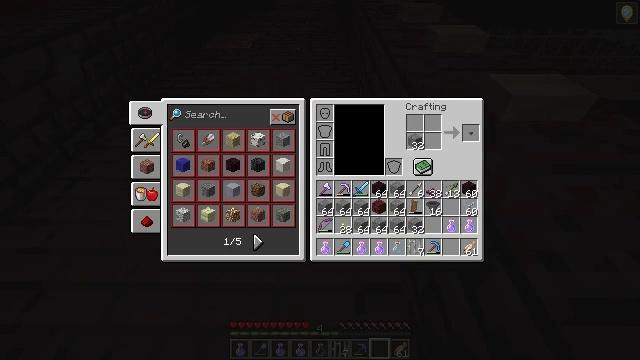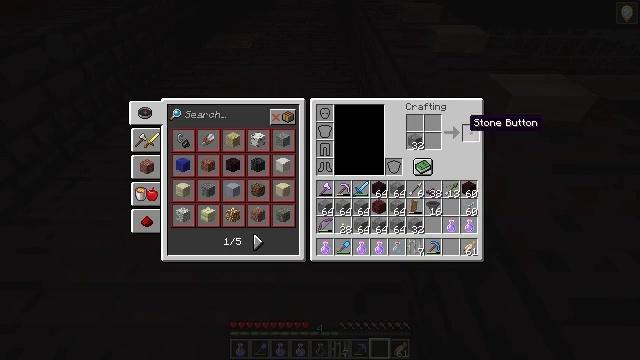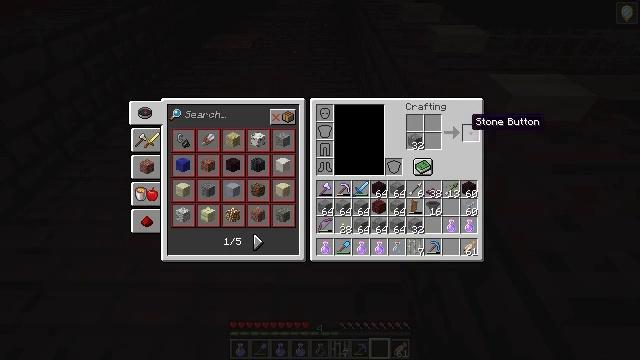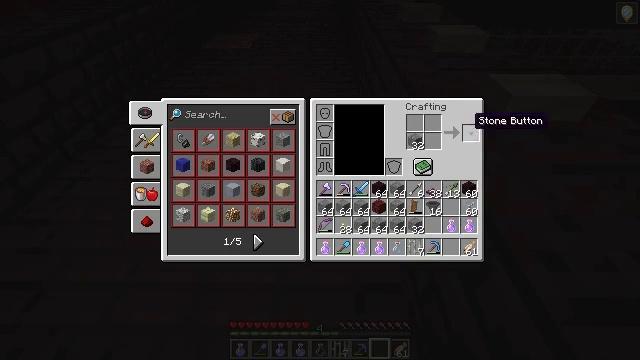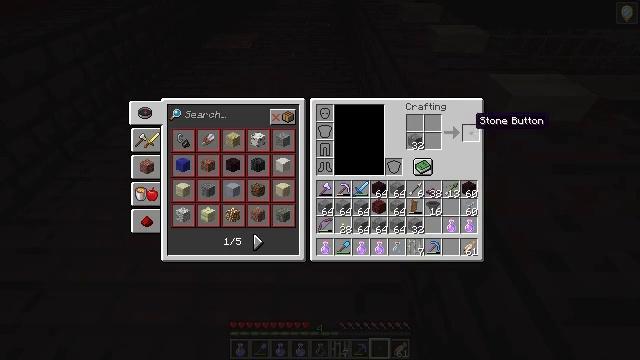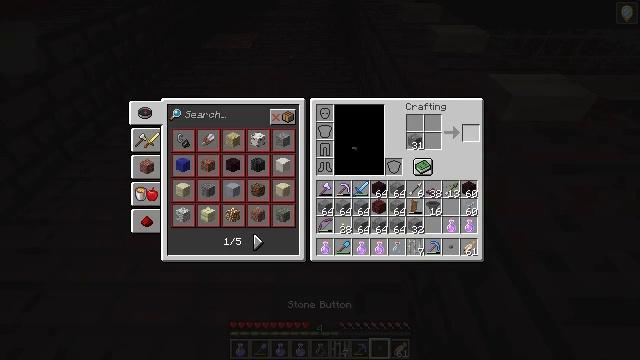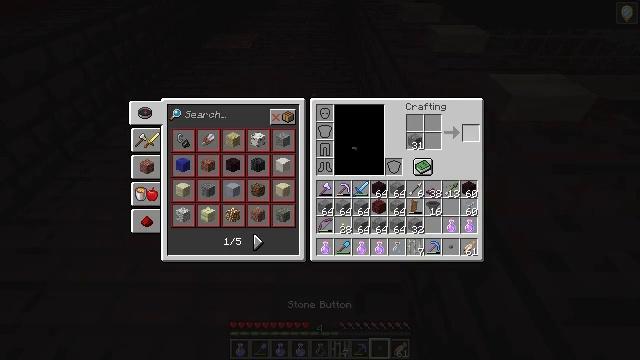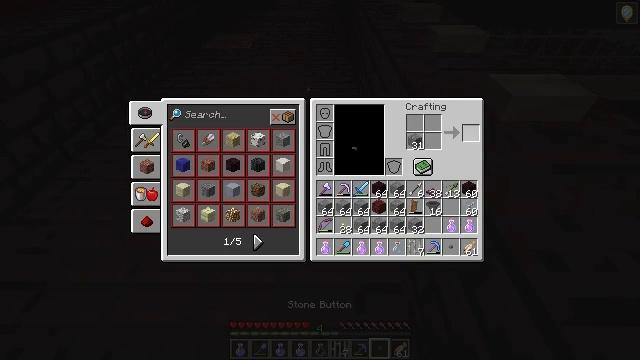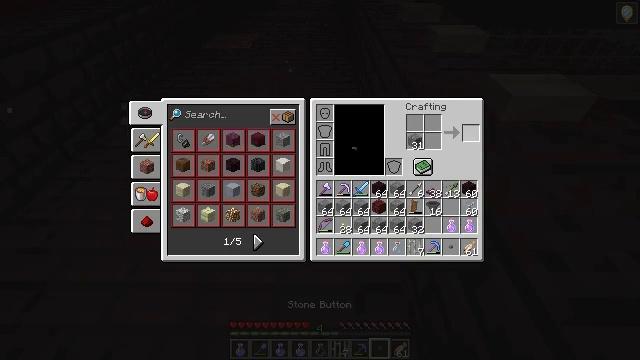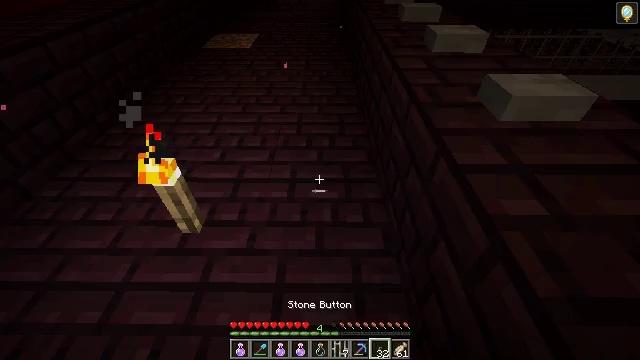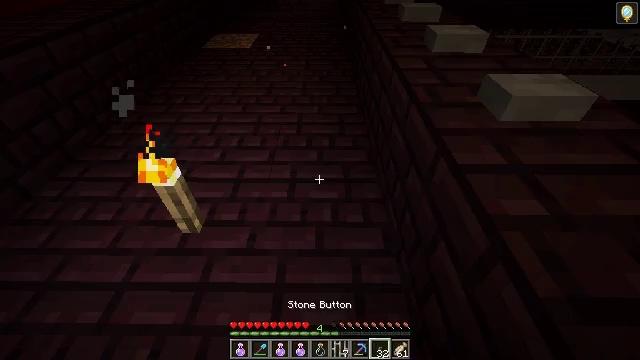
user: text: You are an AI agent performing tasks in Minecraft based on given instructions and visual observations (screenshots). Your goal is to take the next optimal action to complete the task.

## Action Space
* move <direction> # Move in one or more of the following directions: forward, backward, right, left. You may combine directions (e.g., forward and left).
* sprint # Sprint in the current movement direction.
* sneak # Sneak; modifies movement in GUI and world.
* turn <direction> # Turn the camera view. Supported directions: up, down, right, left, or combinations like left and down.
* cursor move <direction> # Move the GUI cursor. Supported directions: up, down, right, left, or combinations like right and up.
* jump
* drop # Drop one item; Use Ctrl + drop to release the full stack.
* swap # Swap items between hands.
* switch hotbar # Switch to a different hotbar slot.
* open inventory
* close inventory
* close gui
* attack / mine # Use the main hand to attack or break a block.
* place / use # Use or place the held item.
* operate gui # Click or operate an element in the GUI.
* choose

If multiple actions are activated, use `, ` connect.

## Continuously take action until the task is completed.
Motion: motion action
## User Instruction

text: Open the crafting table to create a stone button.
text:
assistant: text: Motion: sneak
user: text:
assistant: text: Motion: sneak
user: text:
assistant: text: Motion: sneak
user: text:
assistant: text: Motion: sneak
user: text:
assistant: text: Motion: sneak, choose
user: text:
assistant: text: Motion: sneak, choose
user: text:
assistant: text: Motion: sneak
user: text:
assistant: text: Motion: sneak
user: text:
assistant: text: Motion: sneak, close inventory
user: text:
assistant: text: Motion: close inventory
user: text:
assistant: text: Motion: close inventory